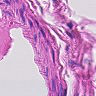
Metastatic tissue present: no